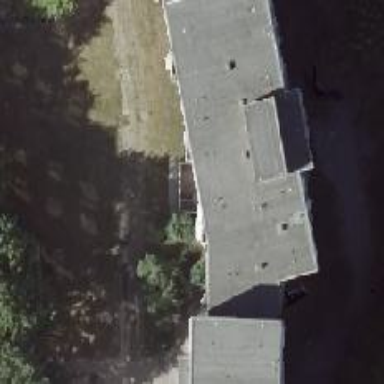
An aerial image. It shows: Apartment building with flat roof.